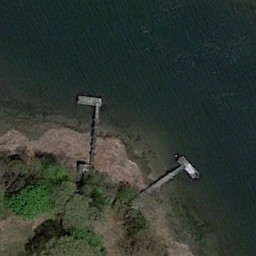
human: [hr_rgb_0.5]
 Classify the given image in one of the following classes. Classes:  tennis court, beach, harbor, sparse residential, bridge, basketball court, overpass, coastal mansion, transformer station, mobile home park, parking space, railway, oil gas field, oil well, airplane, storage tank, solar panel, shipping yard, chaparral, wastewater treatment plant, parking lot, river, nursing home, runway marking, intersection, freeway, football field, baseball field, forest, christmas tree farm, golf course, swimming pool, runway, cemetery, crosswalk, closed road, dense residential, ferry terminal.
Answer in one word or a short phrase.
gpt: ferry terminal